Field crop: tomato
Growth stage: 2
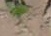
Species: solanum